Question: I was looking two metro applications where they're using a particular TextBlock style similar like a dialog.
The following snapshot was taken from TweetPro. Watch the textBlock style where says:
> Te gustaria programar..?
This one is taken from Messaging applications, and watch the purple dialogs.

I'd like to implement this textblock style to my application, but I really have no much experience customizing controls. So, I'd need some of help to implement this textBlock dialog style! Thanks in advance!
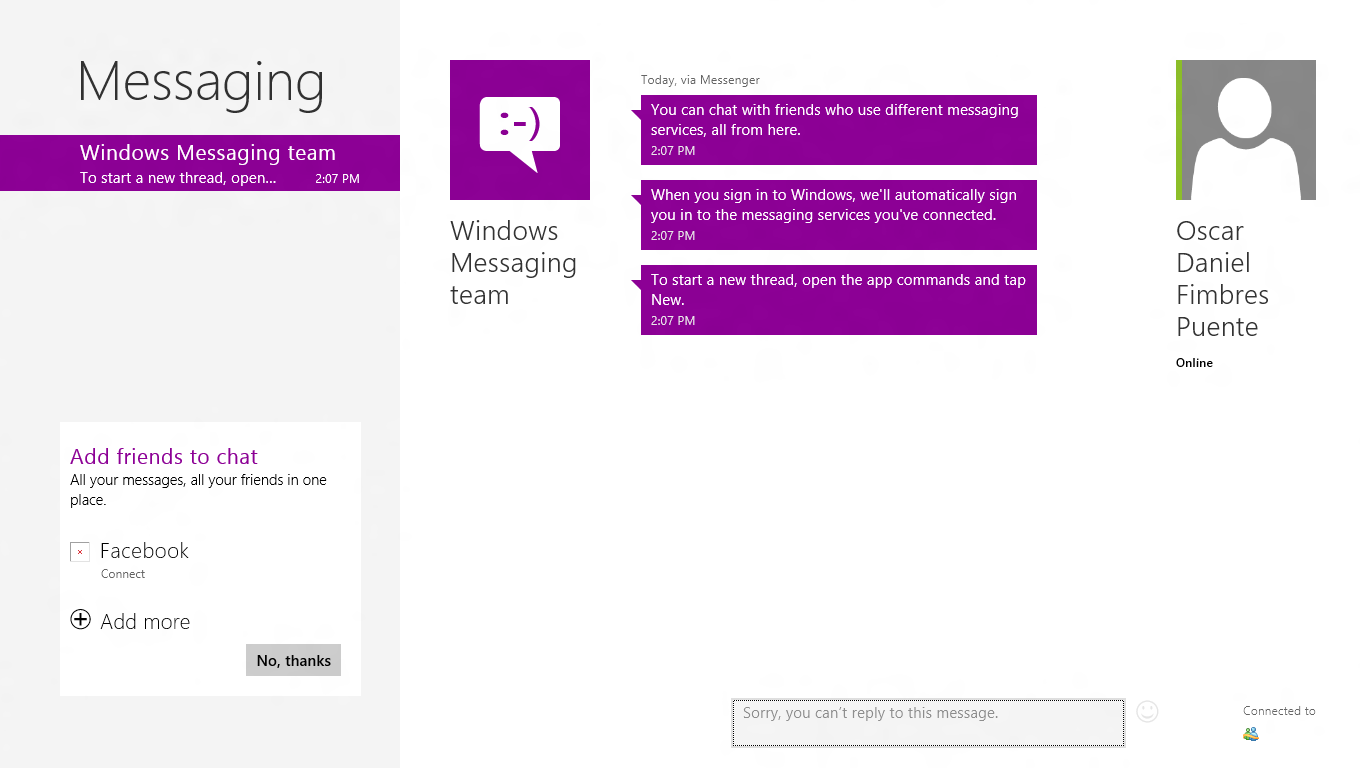
Answer: Try this:
'''
<StackPanel Orientation="Horizontal" Width="200" Height="50">
<Path Data="M 17 0 L 0 0 17 10 Z" StrokeThickness="48" Fill="Red" Margin="0,10,0,0" />
<Border Background="Red" Padding="5" Width="200" Height="50" >
<TextBox BorderThickness="0" Background="Transparent" Text="Hello" Foreground="White" />
</Border>
</StackPanel>
'''